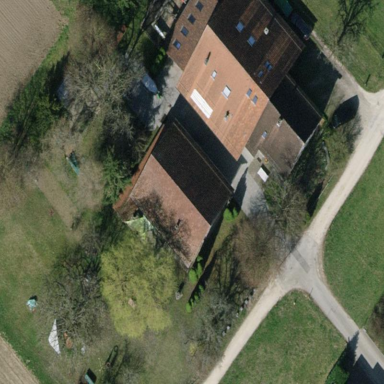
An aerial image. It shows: Farmyard area.